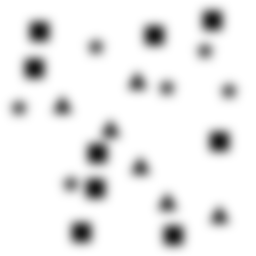
Squares: 9
Triangles: 6
Stars: 6
Total shapes: 21